Question: I am trying to optimize a bezier curve implementation by using the formula used in <URL> I have a horribly slow implentation now but at least it should be accurate. Using the following:
'''
p0 = (0, 256) //Violet dot
p1 = (70, 223) //Green dot
p2 = (24, 472) //Blue dot
p3 = (255, 256) //Yellow dot
t = 0.5
'''
Drawn with my current code below, the point at T = 0.5 is (67.125, 324.625)

Trying the formula for the X-axis, I do a calculation like this:
'''
var x = Math.Pow(1 - t, 3) * p0.X + 3 * Math.Pow(1 - t, 2) * t * p1.X + 3
* (1 - t) * Math.Pow(t, 2) * p2.X + Math.Pow(t, 3) + p3.X;
'''
But this gives me an X coordinate of 290.375 which is obviously not right. What am I missing here?
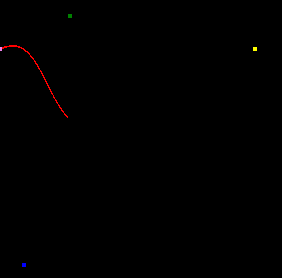
Answer: Duh! Looking at my own question now, I see the obvious. The last bit Math.Pow(t, 3) + p3.X; should have been Math.Pow(t, 3) * p3.X;. Now it works.